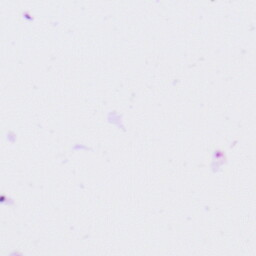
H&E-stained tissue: Tonsil